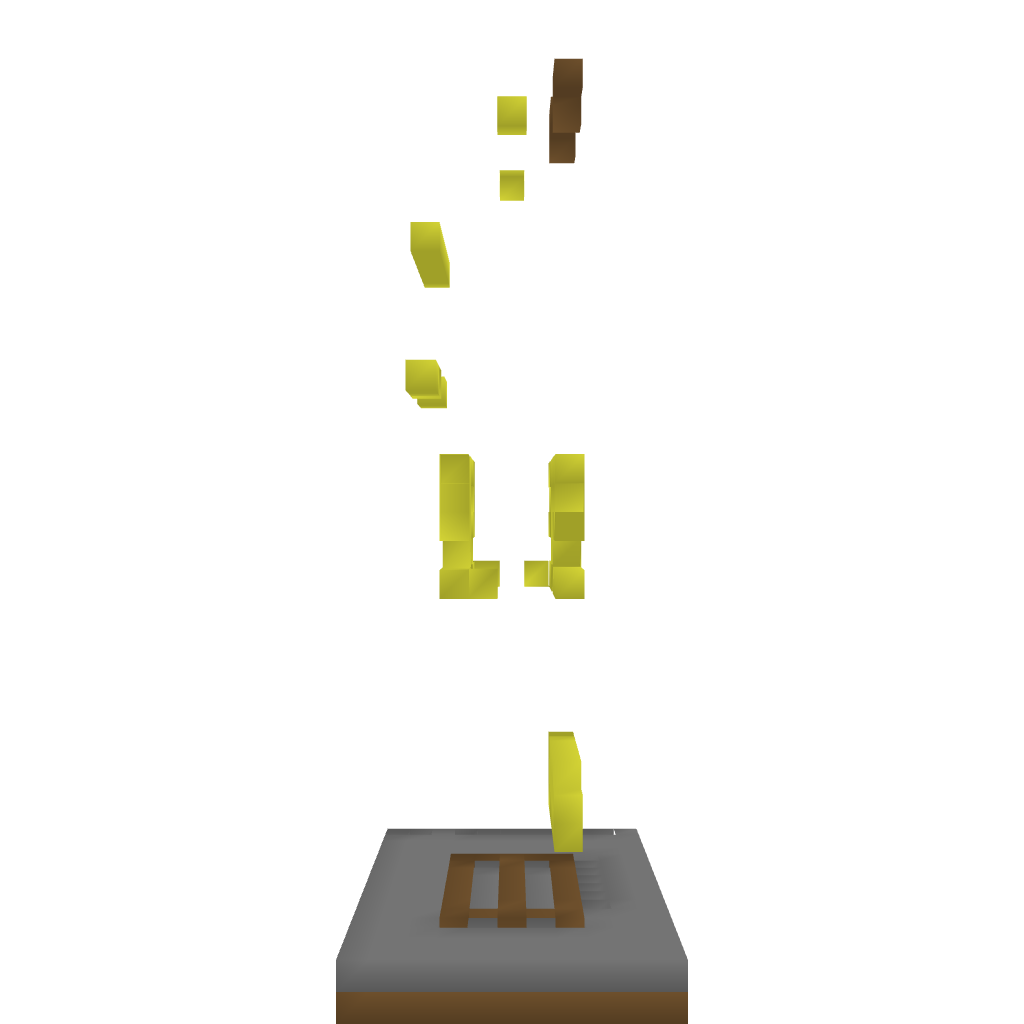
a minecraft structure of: Statue of Nike bad low quality